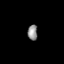
Tissue: lung
Cell type: Smooth muscle cells
Senescence score: 0.636
Nuclear area (px): 149
Mean DAPI intensity: 143.027